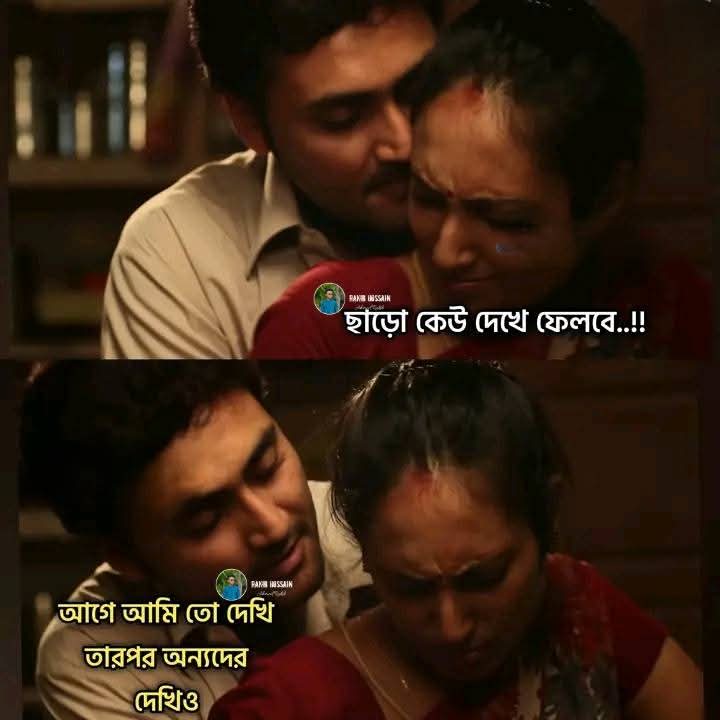
Text: ছাড়ো কেউ দেখে ফেলবে..!!
আগে আমি তো দেখি তারপর অন্যদের দেখিও
Label: Non Hate